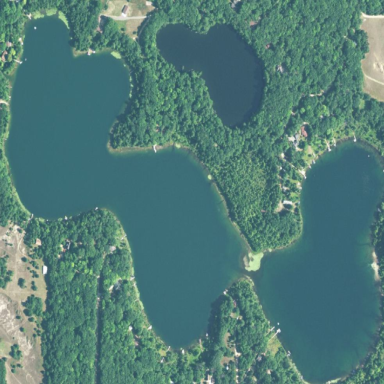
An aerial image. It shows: Beautiful lake surrounded by nature.